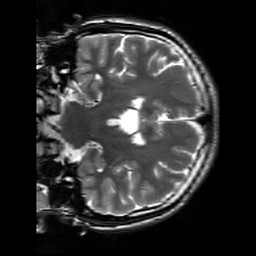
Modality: T2w
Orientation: coronal
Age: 19
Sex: male
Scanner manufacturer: siemens
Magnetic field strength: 3 T
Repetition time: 7 s
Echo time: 0.09 s